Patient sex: F
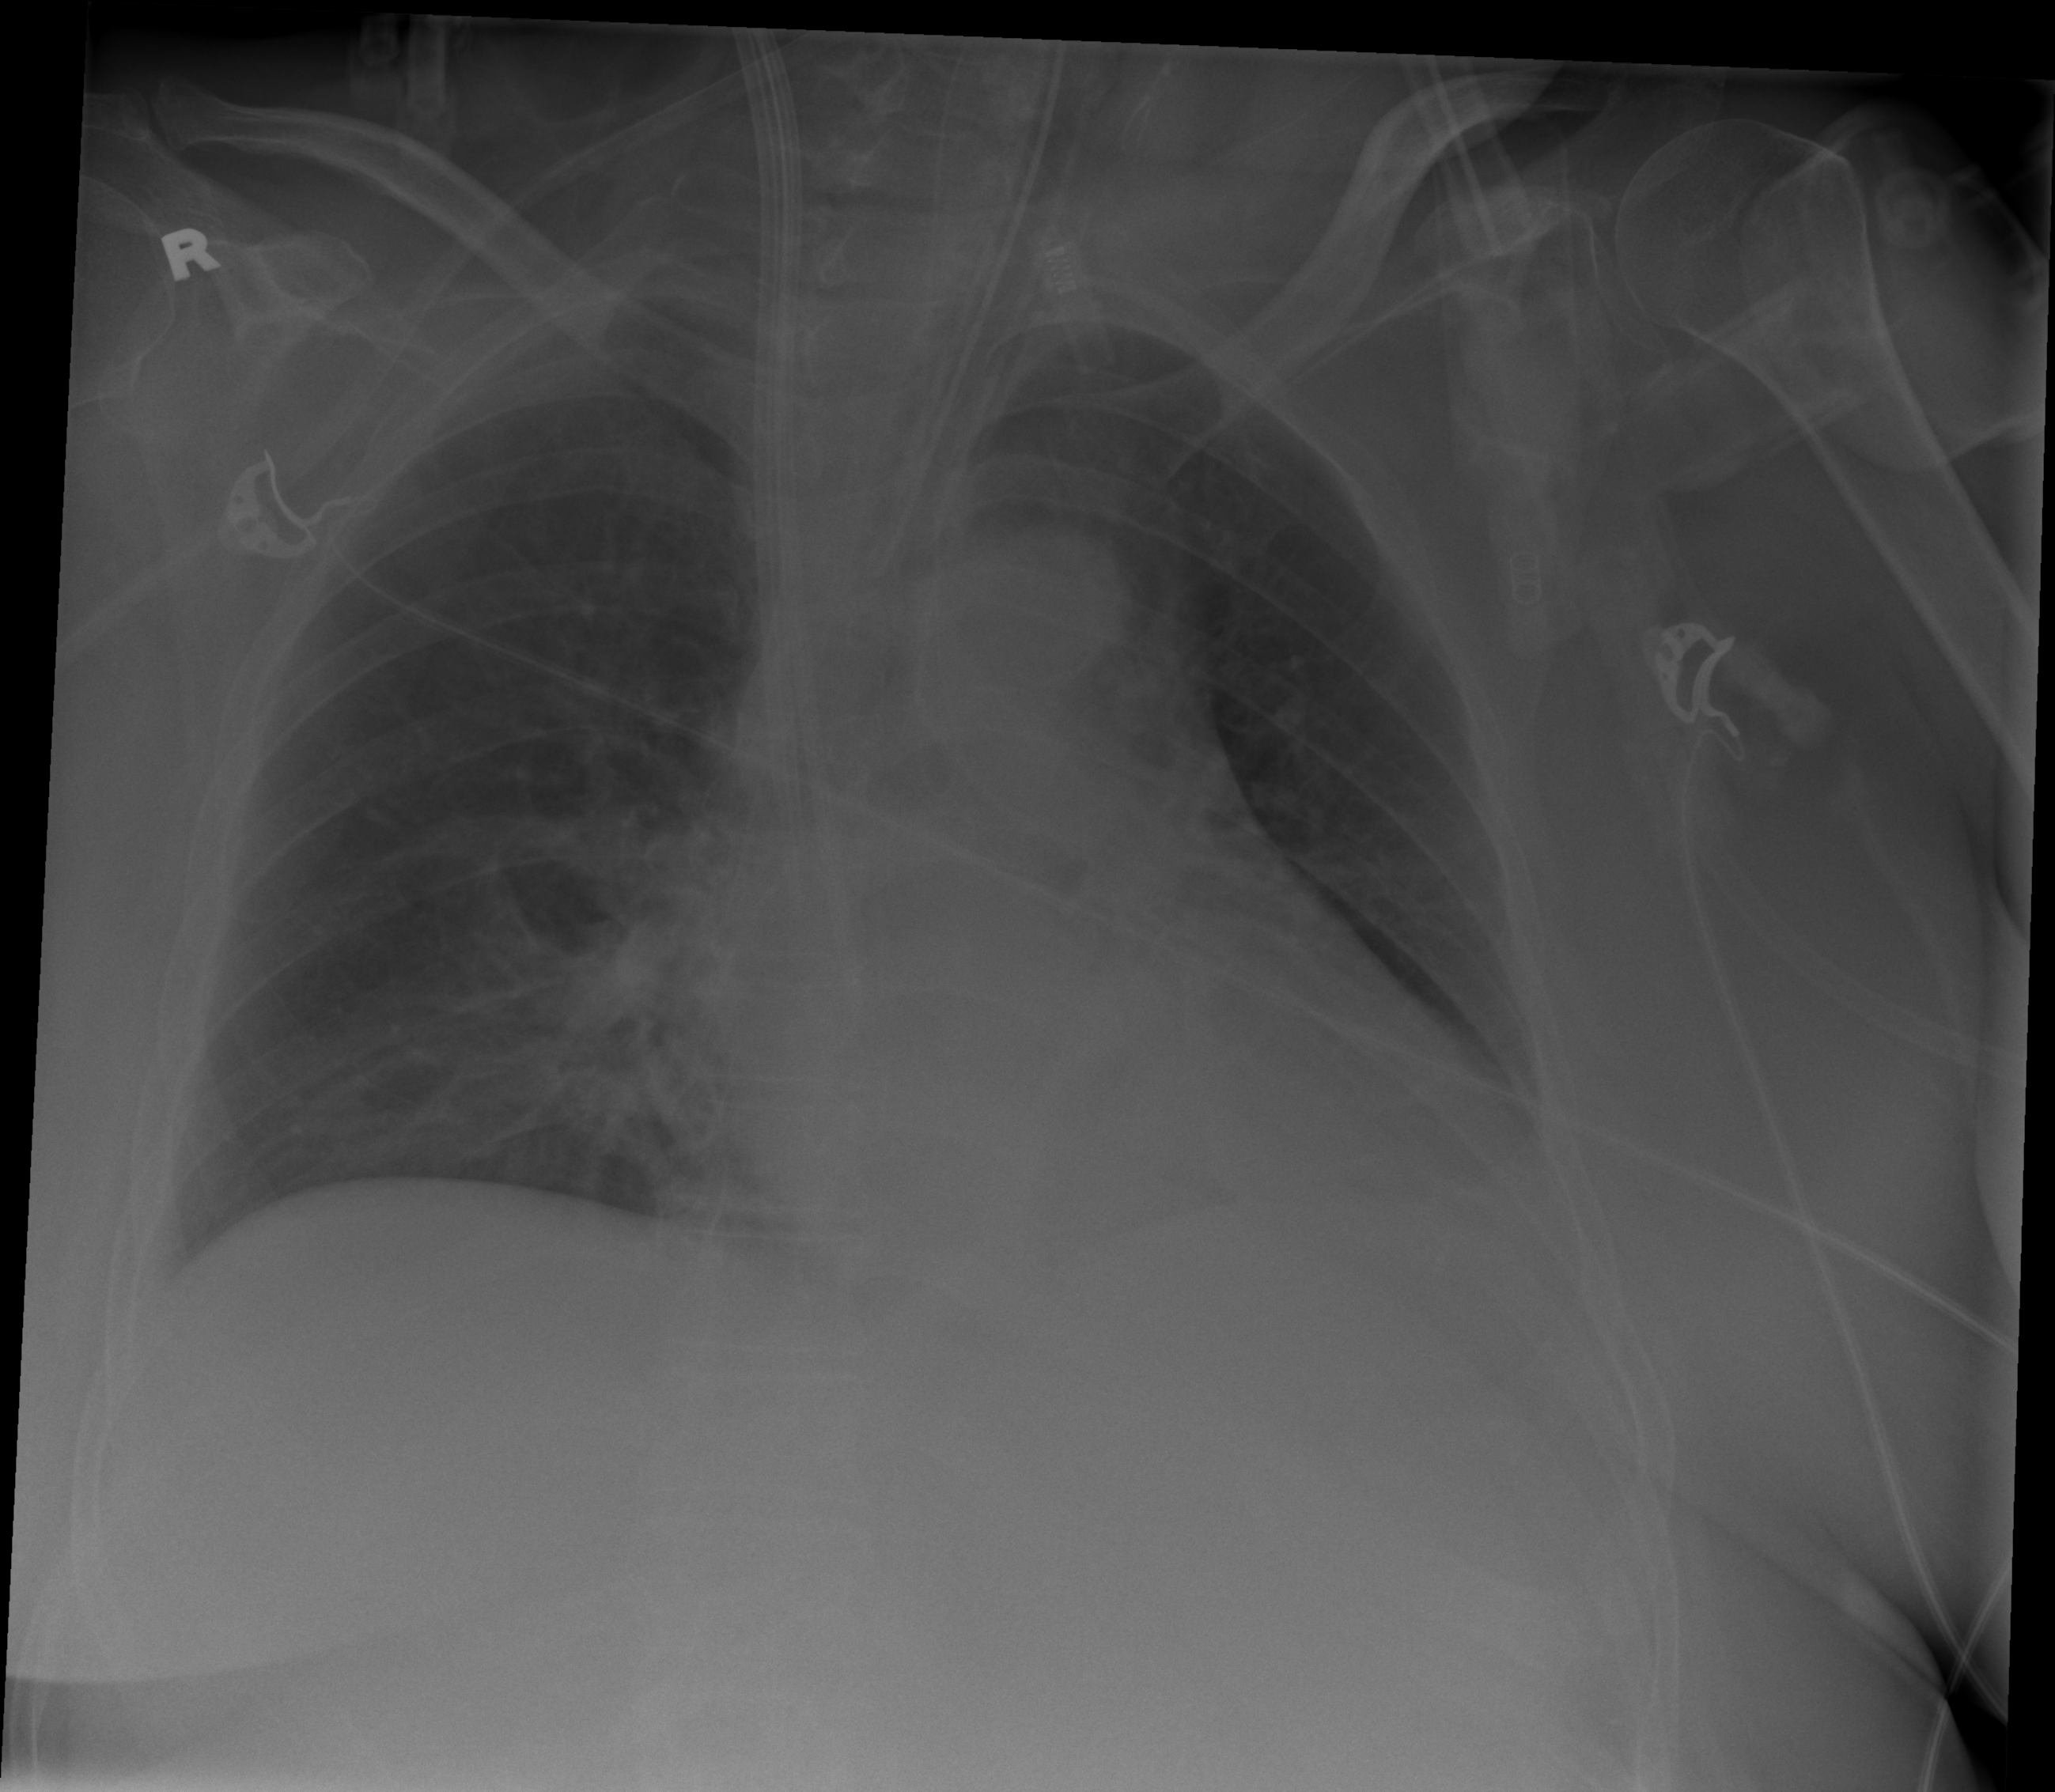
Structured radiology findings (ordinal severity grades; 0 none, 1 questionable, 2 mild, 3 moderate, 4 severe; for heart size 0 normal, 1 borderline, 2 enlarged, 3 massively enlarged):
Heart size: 1
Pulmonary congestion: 0
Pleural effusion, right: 0
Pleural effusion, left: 2
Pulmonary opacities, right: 0
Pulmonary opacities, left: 0
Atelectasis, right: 0
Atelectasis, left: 0